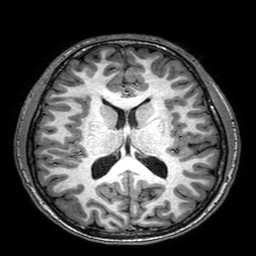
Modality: T1w
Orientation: coronal
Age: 18
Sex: male
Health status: healthy
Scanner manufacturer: philips
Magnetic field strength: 3 T